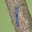
Label: 1